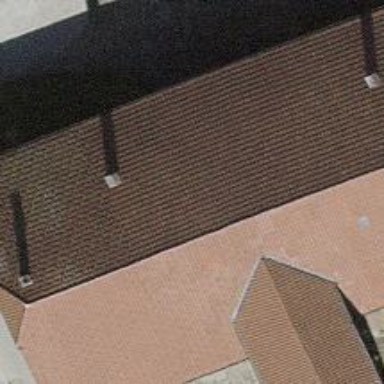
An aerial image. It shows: Brown building with red half-hipped roof.